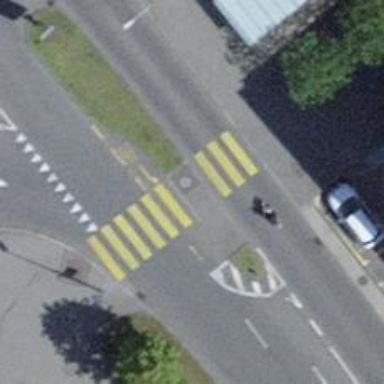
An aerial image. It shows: Uncontrolled zebra crossing with notable zebra markings.